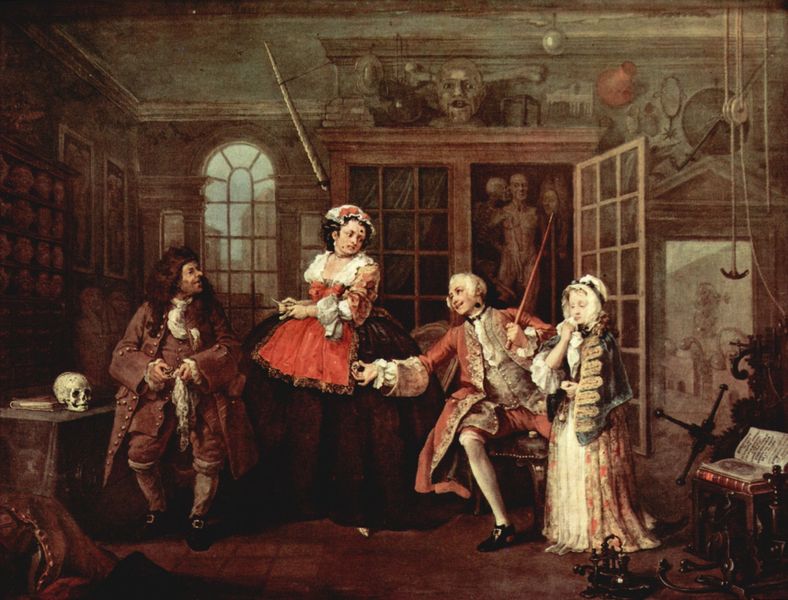
Titel: Besuch beim Kurpfuscher
Künstler: William Hogarth
Standort: London
Institution: National Gallery
Schlagwörter: blau, dunkel, gemälde, gruppe, kopf, mann, schatten, umhang, weiß, frauen, menschen, mädchen, sitzen, braun, fenster, frau, geste, glas, grau, hell, hut, kleid, kleider, licht, männer, orange, raum, schwarz, stuhl, szene, tisch, tische, tür, zimmer, ölbild, rot, schirm, schloss, tiere, tuch, fest, gesellschaft, gespräch, haube, herren, leute, muster, rock, schleife, tanz, anzug, hemd, jacke, regal, wand, alte, anatomie, architektur, band, barock, falten, gesicht, kragen, samt, schädel, spitze, stehen, stein, tot, bild, gelehrte, horn, innenraum, möbel, spiegel, öl, boden, gold, interieur, kostüm, mantel, schnur, decke, familie, gewänder, händler, kind, personen, saum, spitzen, tochter, musik, prostituierte, theater, england, rokoko, rosa, genre, kinder, rund, stock, kanne, krug, perücke, aussicht, lächeln, schürze, bein, magd, bilder, schrank, schreibtisch, bogen, schuhe, stab, schürzen, giebel, mauer, violett, türe, bank, hocker, schemel, figuren, rad, rundbogen, seile, bordüre, dick, polster, tapete, karten, draussen, vergnügen, piano, dienstmädchen, spiegeln, flügeltür, türflügel, stube, strumpf, rüschen, zeigen, gehrock, weste, knochen, vanitas, lachen, strümpfe, gang, schild, memento mori, haken, hängen, offen, alter, maske, buch, durchblick, fensterrahmen, flaschenzug, kran, seil, seilwinde, seilzug, winde, seite, fliesen, schwert, kreise, kiste, hauben, arzt, medizin, gruppenbild, brokat, vitrine, kurz, fries, sims, biedermeier, taschentuch, ehe, skelett, totenkopf, gelassen, leder, eand, medusa, garderobe, sammlung, gelehrter, löwe, fresko, kabinett, kunstkammer, wunderkammer, anker, edelmann, buchs, sekretär, perücken, sammler, aufgeschlagen, totenschädel, tishc, zeiger, einhorn, reifrock, roben, schnallen, wissenschaft, weiter, perrücke, schrnak, sittenbild, barok, palladio, decken, kleide, wandbemalung, zyklus, beratung, william, febster, flirten, praxis, geräte, beinkleid, schäkern, polsternägel, instrumenten, hogarth, quacksalber, amen, jabots, armstulpe, seilrolle, palladio motiv, marriage a la mode, bemalund, betrüger, boggart, kess, klaier, memento mir, strumpg, tütrrahmen, winsch, winsche, scwert, 4, 4 personen, perrrücken, totankopf, totenkopg, narwal, kusntkammer, raritätenkammer